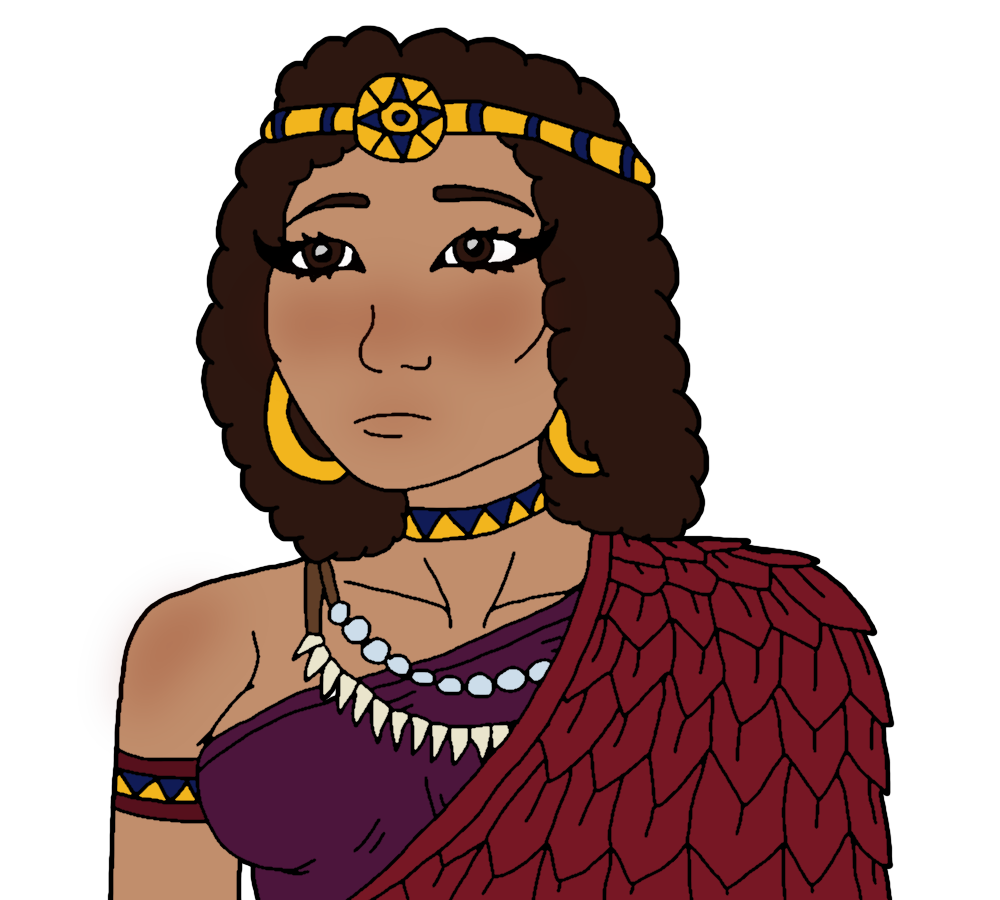
Label: 5_Doomer_Girl